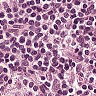
Metastatic tissue present: no